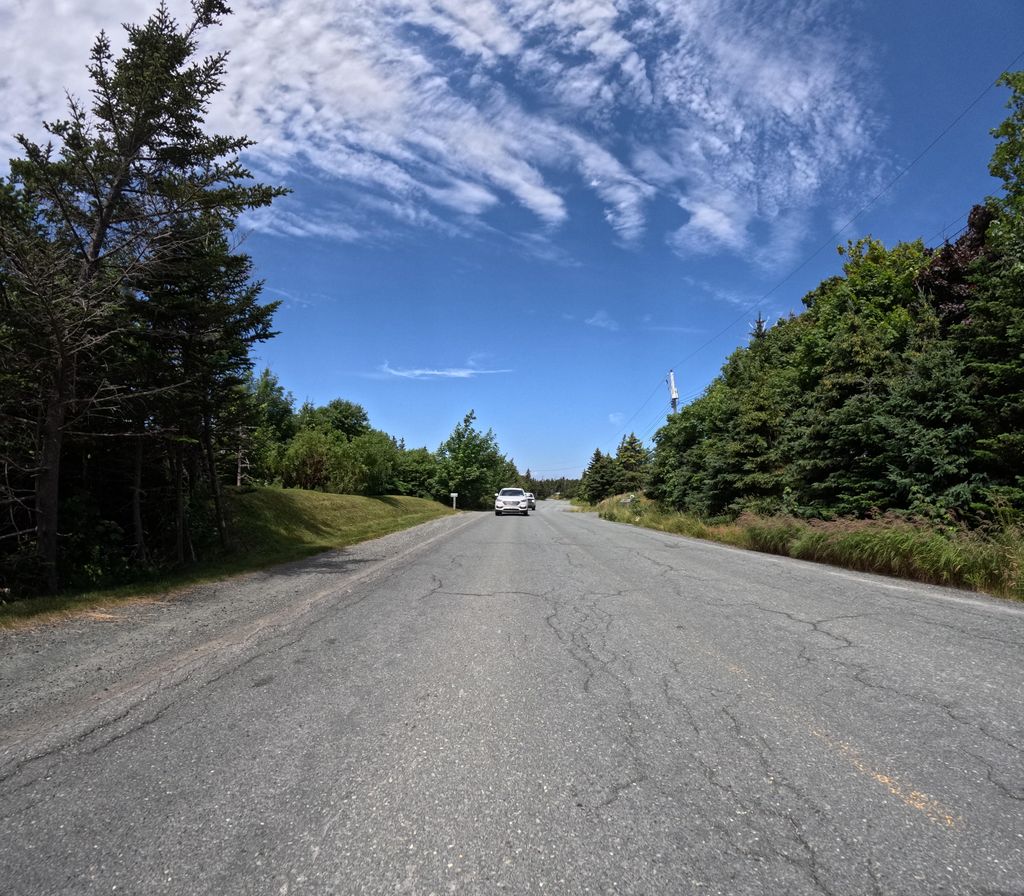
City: st_johns